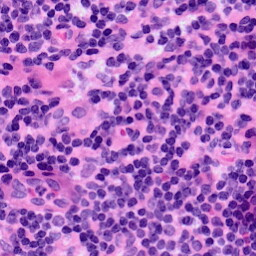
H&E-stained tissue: LymphNode